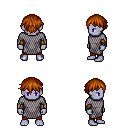
a pixel art fantasy rpg character, male body template, dark elf, purple skin, chain mail, red pants, brunette short bangs hairstyle, leather bracers, four views (front, back, left, right), 2x2 character sprite sheet, small pixel art, hard edges, no anti-aliasing